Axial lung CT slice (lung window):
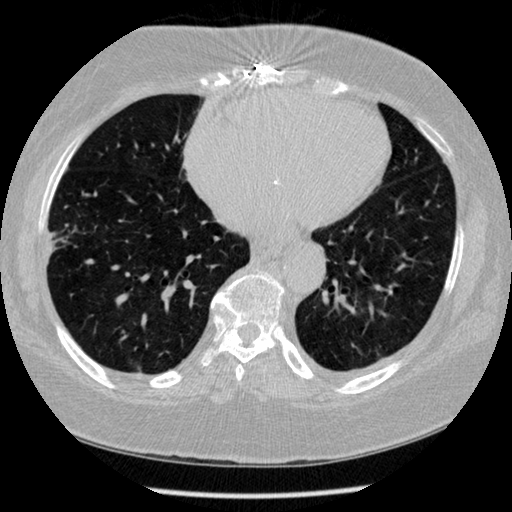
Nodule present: no